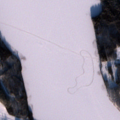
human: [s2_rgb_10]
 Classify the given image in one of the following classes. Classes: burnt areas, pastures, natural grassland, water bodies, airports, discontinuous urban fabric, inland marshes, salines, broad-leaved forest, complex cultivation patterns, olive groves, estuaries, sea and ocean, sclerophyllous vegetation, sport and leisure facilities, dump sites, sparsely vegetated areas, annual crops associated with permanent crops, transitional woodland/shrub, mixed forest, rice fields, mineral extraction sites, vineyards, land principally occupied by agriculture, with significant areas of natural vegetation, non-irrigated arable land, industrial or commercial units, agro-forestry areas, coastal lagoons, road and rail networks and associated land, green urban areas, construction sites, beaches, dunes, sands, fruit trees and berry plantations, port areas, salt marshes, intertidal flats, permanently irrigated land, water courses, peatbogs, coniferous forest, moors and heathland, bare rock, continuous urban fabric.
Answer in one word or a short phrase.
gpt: land principally occupied by agriculture, with significant areas of natural vegetation, mixed forest, water bodies